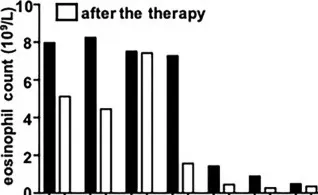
The dynamic changes of serological markers. (A-D) Eosinophil counts and percentages before and after every therapy (each therapy course: 3.18-3.24/4.15-4.20/5.14-5.22/6.14-6.23/8.30-9.6/9.15-9.20/10.1-10.5). The number of Eosinophil decreased after four therapies (June 23th). The count of Eosinophil showed a transient and significant increase on the measurement of July 29th, then kept within low level.
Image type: pathology (immunostaining)